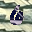
Label: 6